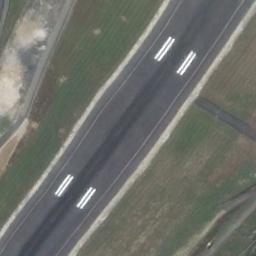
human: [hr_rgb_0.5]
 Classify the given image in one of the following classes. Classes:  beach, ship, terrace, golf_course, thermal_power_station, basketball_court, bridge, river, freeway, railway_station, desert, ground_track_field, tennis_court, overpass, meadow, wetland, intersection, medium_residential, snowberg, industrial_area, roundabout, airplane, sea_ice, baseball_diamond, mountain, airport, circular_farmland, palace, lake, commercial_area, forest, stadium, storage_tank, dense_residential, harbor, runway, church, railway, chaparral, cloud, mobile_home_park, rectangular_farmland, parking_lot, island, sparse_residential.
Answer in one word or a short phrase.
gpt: runway